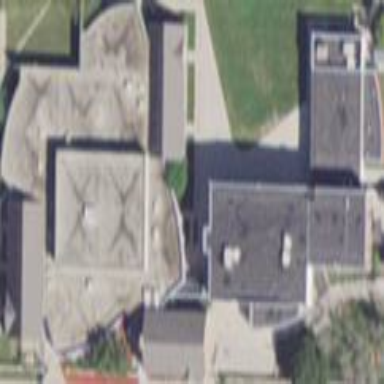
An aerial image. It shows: Community centre building.